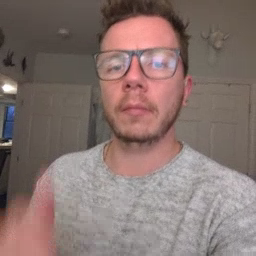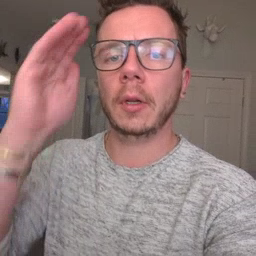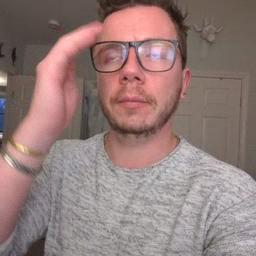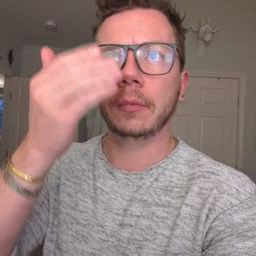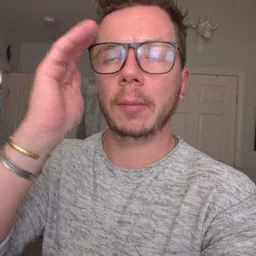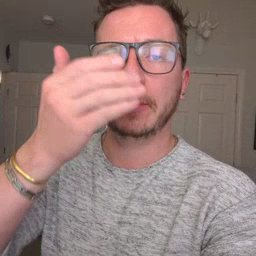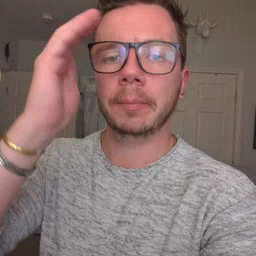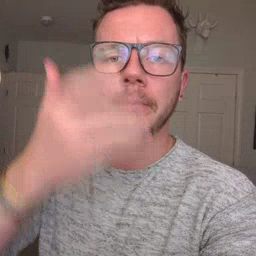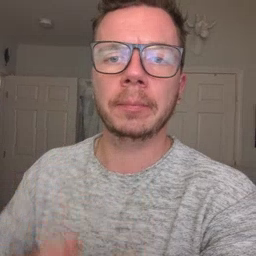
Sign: sleepy